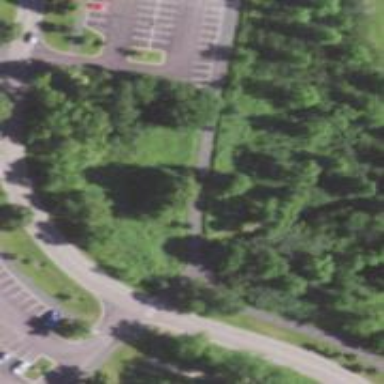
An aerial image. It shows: Asphalt cycleway.